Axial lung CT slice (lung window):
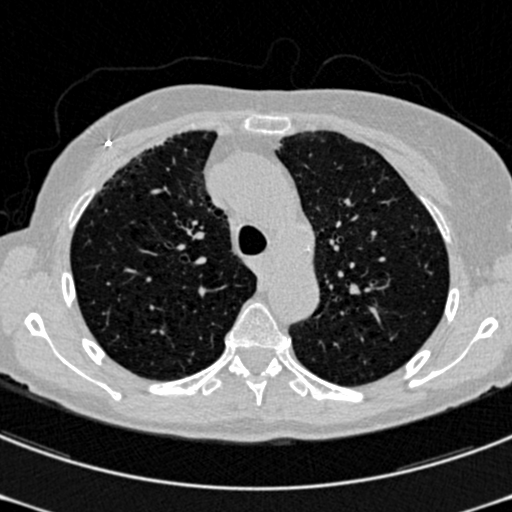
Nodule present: no